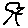
Label: tree